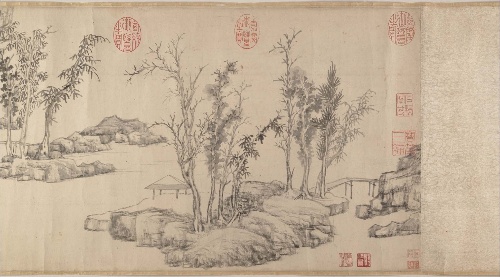
Title: 明  文徵明  東林避暑圖  卷  |Summer retreat in the eastern grove
Artist: Wen Zhengming
Artist bio: Chinese, 1470–1559
Date: calligraphy datable to 1512
Object type: Handscroll
Classification: Paintings
Medium: Handscroll; ink on paper
Culture: China
Period: Ming dynasty (1368–1644)
Dimensions: Image (painting): 12 1/2 × 42 1/2 in. (31.8 × 108 cm)
Image (colophon): 12 1/2 × 38 3/8 in. (31.8 × 97.5 cm)
Overall with mounting: 13 in. × 9 ft. 9 1/2 in. (33 × 298.5 cm)
Department: Asian Art
Credit line: Bequest of John M. Crawford Jr., 1988
Accession year: 1989
Repository: Metropolitan Museum of Art, New York, NY
Tags: Landscapes